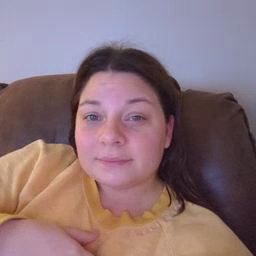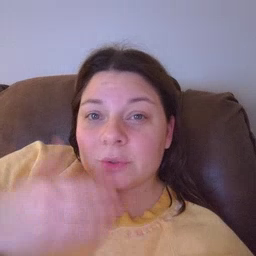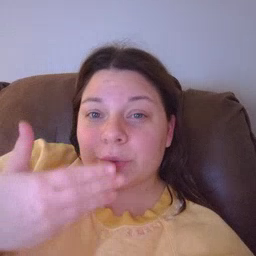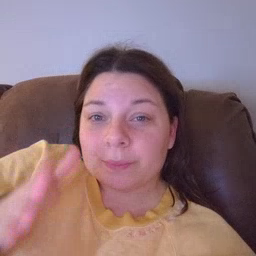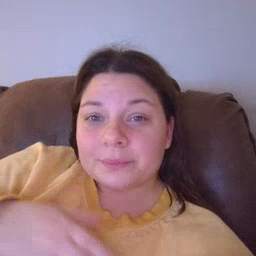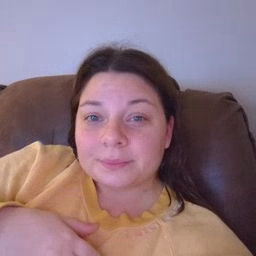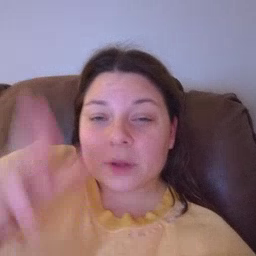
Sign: room